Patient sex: M
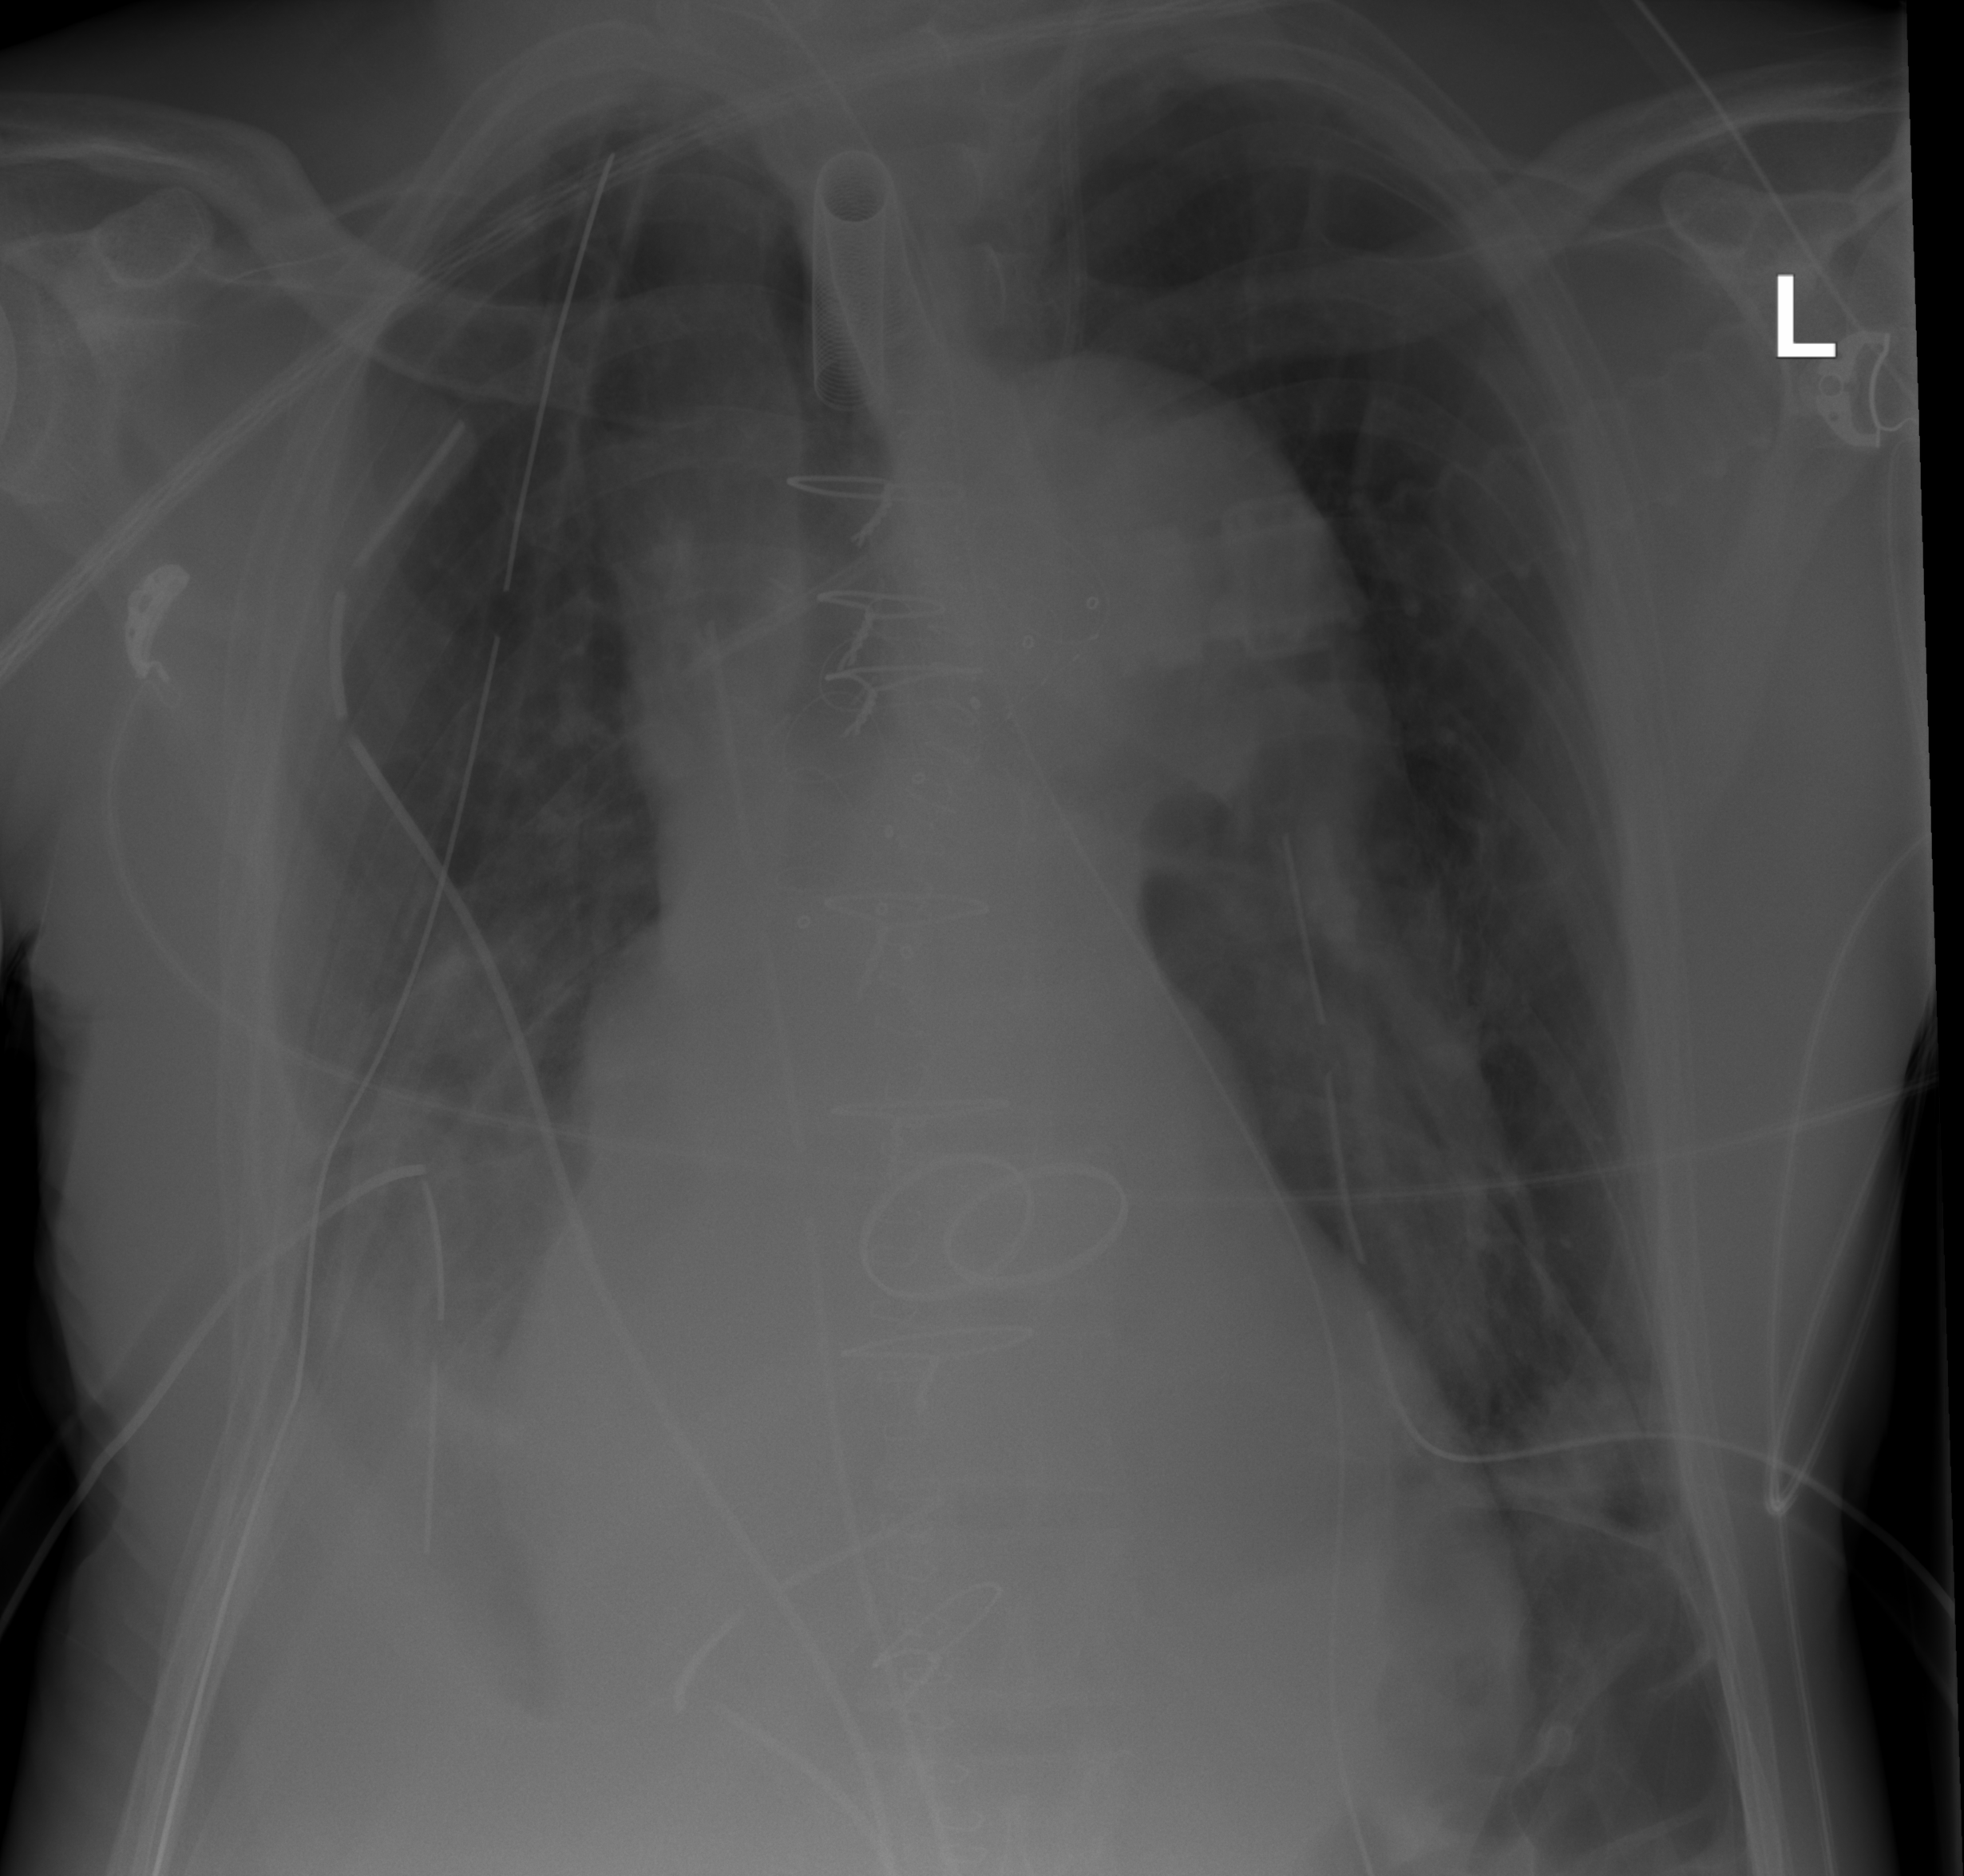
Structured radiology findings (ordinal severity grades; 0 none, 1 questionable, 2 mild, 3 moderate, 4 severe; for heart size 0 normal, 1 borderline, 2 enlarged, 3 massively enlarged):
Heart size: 2
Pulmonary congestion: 0
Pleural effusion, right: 2
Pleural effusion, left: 0
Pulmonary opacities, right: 2
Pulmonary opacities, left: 0
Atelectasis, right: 3
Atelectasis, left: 2